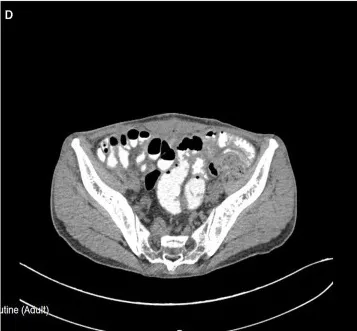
On the seventh day postoperation, the gastrointestinal angiography (A-D) showed that there was no leakage of the contrast agent in the abdominal cavity.
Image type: radiology (ct)